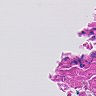
Metastatic tissue present: no